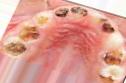
Condition: Caries